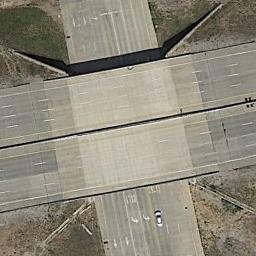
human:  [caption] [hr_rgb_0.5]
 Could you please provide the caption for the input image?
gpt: The overpass is next to the bare land .

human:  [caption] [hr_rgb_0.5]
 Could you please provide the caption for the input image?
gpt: The cross-line overpass is over the road on the clearing .

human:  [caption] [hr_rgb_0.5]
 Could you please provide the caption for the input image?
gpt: Two overpasses and a road cross here .

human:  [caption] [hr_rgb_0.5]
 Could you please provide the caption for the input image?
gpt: There is a car on the road under the overpass .

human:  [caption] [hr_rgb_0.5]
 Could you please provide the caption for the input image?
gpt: There are bare lawns around the overpass .